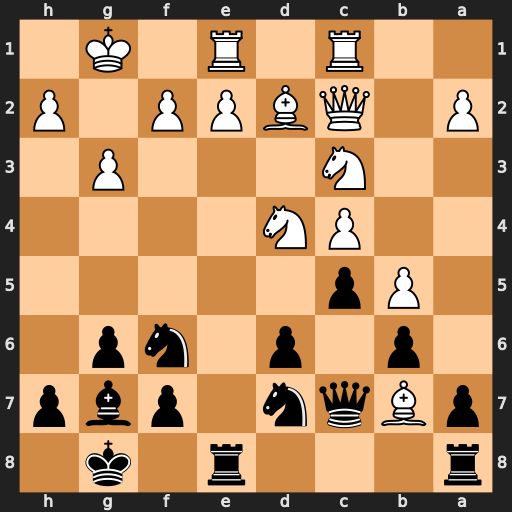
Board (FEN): r3r1k1/pBqn1pbp/1p1p1np1/1Pp5/2PN4/2N3P1/P1QBPP1P/2R1R1K1
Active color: b
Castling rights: -
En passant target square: -
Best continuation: cxd4 Bxa8 dxc3 Bc6 cxd2